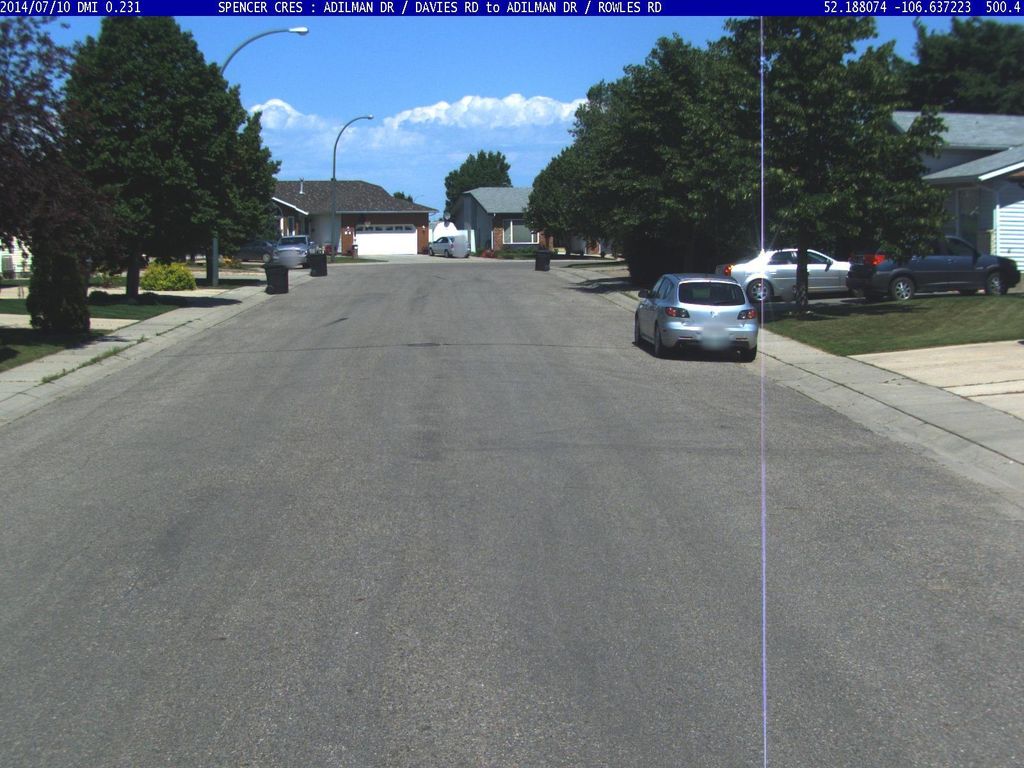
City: saskatoon